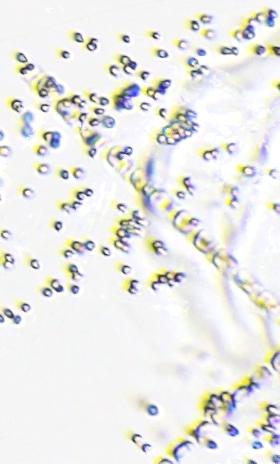
Label: Phaeocystis